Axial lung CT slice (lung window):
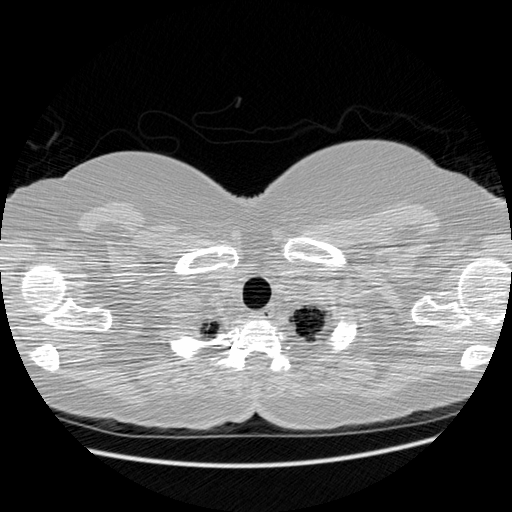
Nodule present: no